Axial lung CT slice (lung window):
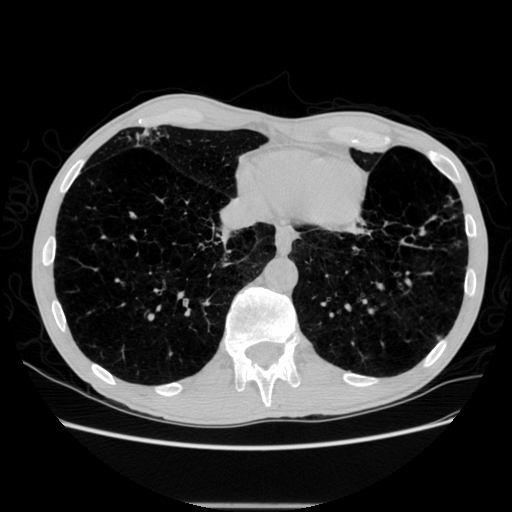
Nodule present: yes
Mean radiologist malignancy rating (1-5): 3